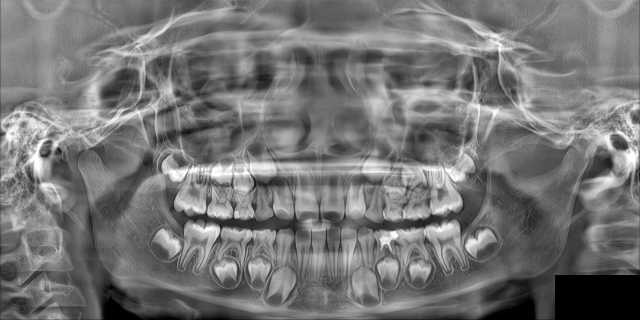
child